Question: I have this problem with my view-controller relation. This is the controller:
'''
<?php
class AnswersController extends AppController {
public $helpers = array('Html', 'Form', 'Session');
public $components = array('Session');
public function add() {
$customer_id = $this->params['url']['customer_id'];
$question_set_id = $this->params['url']['question_set_id'];
$order_value = $this->params['url']['order_value'];
$possible_answer_model = ClassRegistry::init('PossibleAnswer');
$question_model = ClassRegistry::init('Question');
$order_model = ClassRegistry::init('Order');
$order = $order_model -> find('first', array(
'Order.question_set_id' => $question_set_id,
'Order.value' => $order_value));
$question = $question_model -> find('first', array(
'Question.id' => $order['Order']['question_id']));
$this -> set('question', $question);
if ($question['Question']['kind'] != "o") {
$this -> set('possible_answers', $possible_answer_model -> find('all', array(
'PossibleAnswer.question_id' => $question['Question']['id'])));
}
$this->Session->setFlash($question['Question']['content']);
}
}
'''
It is getting the proper question and possible_answers (I can see the query output) but the view is always showing the same question (no matter what question_set_id and order_value I will pass to the action) and all the possible_answers (not only these that are actually related with the question, even this question that always shows itself). As the query output is correct, it needs to be some problem with passing data to the view, I guess. Anyway, the view looks like this:
'''
<!-- File: /app/View/Answers/add.ctp -->
<?php
if ($question['Question']['kind'] == 'o') {
echo $this->Form->create('PossibleAnswer');
echo $this->Form->input('content', array(
'rows' => '3', 'label' => 'Miejsce na twoja odpowiedz:'));
echo $this->Form->input('PossibleAnswer', array(
'question_id' => $question['Question']['id']));
echo $this->Form->end('Dalej');
}
else {
echo $this->Form->create('Answer');
foreach ($possible_answers as $possible_answer) {
echo '<input name="'
.'possible_answers'
.'" id="'
.$possible_answer['PossibleAnswer']['id']
.'" value="'
.$possible_answer['PossibleAnswer']['id']
.'" type="radio">';
echo '<label for="'
.$possible_answer['PossibleAnswer']['id']
.'">'
.$possible_answer['PossibleAnswer']['content']
.'</label><br />';
}
echo $this->Form->end('Dalej');
}
?>
'''
and the query output is like this:
> 1 SELECT 'Order'.'id', 'Order'.'question_id', 'Order'.'question_set_id', 'Order'.'value', 'Question'.'id', 'Question'.'content', 'Question'.'company_id', 'Question'.'kind', 'QuestionSet'.'id', 'QuestionSet'.'name', 'QuestionSet'.'company_id' FROM 'mentor11'.'orders' AS 'Order' LEFT JOIN 'mentor11'.'questions' AS 'Question' ON ('Order'.'question_id' = 'Question'.'id') LEFT JOIN 'mentor11'.'question_sets' AS 'QuestionSet' ON ('Order'.'question_set_id' = 'QuestionSet'.'id') WHERE 1 = 1 LIMIT 1 (affected 1, num. rows 1, took 25)2 SELECT 'Question'.'id', 'Question'.'content', 'Question'.'company_id', 'Question'.'kind', 'Company'.'id', 'Company'.'trader_id', 'Company'.'name' FROM 'mentor11'.'questions' AS 'Question' LEFT JOIN 'mentor11'.'companies' AS 'Company' ON ('Question'.'company_id' = 'Company'.'id') WHERE 1 = 1 LIMIT 1 (affected 1, num. rows 1, took 49)3 SELECT 'Order'.'id', 'Order'.'question_id', 'Order'.'question_set_id', 'Order'.'value' FROM 'mentor11'.'orders' AS 'Order' WHERE 'Order'.'question_id' = (1)(affected 1, num. rows 1, took 28)4 SELECT 'PossibleAnswer'.'id', 'PossibleAnswer'.'content', 'PossibleAnswer'.'question_id' FROM 'mentor11'.'possible_answers' AS 'PossibleAnswer' WHERE 'PossibleAnswer'.'question_id' = (1)(affected 2, num. rows 2, took 35)5 SELECT 'PossibleAnswer'.'id', 'PossibleAnswer'.'content', 'PossibleAnswer'.'question_id' FROM 'mentor11'.'possible_answers' AS 'PossibleAnswer' WHERE 1 = 1(affected 5, num. rows 5, took 23)
As you can see, the 4th query returns two possible answers but the view is containing five of them (for now it's all of them):

At first I suspected that the 5th query (returning all the possible_answers) is somehow "deleting" the 4th query; I still don't know how this 5th query was called (I don't need it and I can see no piece of code that would call for such a query) but I changed "my" $possible_answers to $possible_answerz just to make it different - it didn't work but even if it did: it wouldn't explain why the $question is always the same...
Any tips?
Edit: when I flash the values - they are correct...
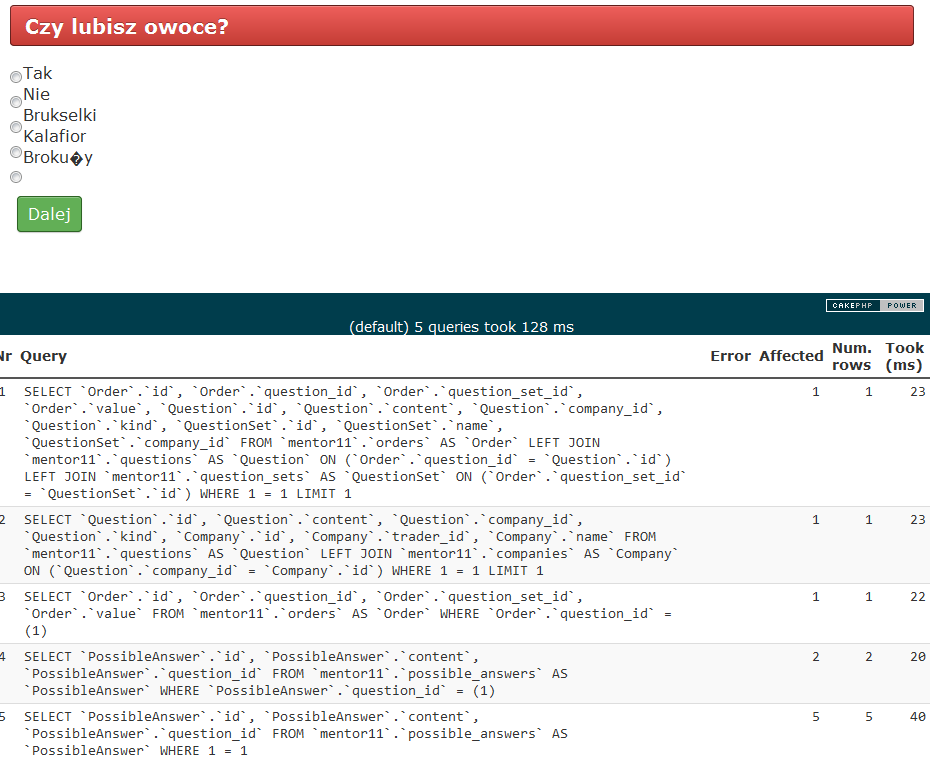
Answer: try this:
'''
$order = $order_model -> find('first', array(
'conditions' => array(
'Order.question_set_id' => $question_set_id,
'Order.value' => $order_value)
)
);
'''
and then add 'conditions' key to other arrays